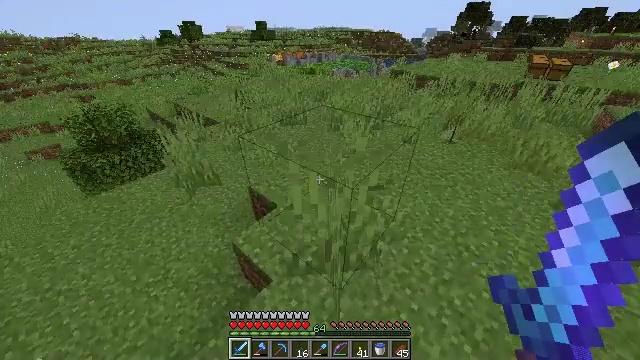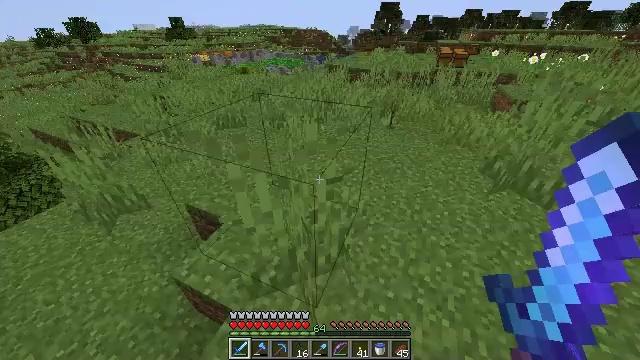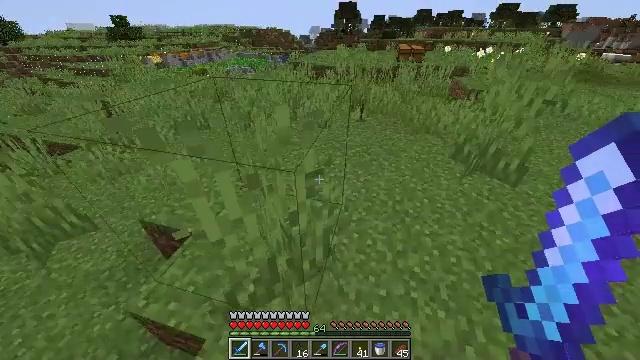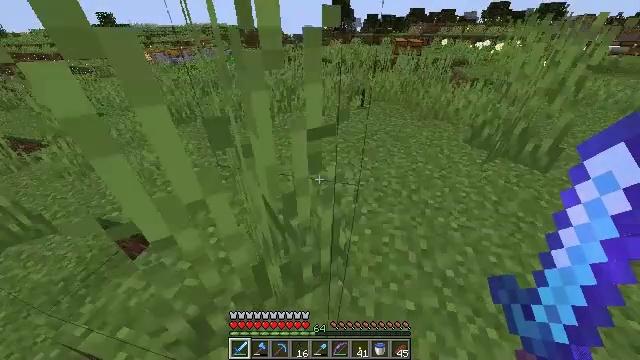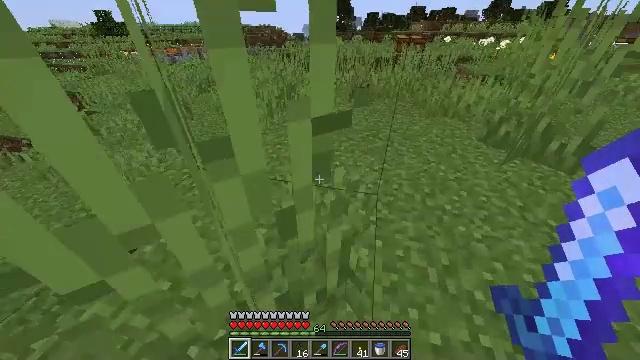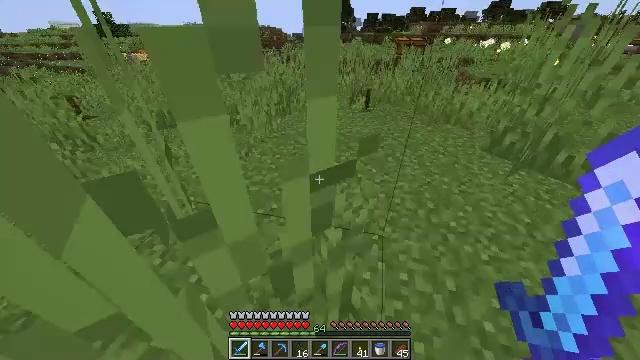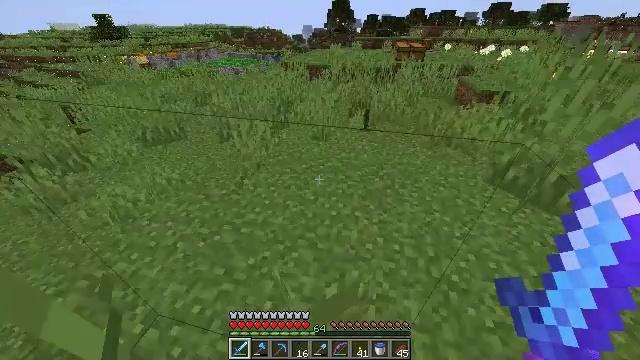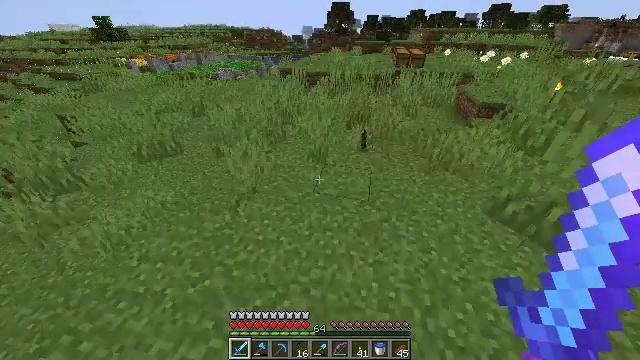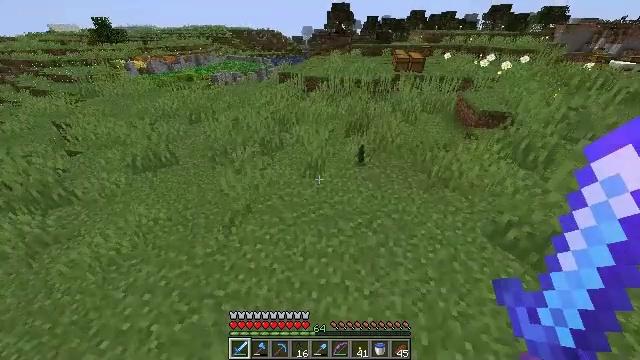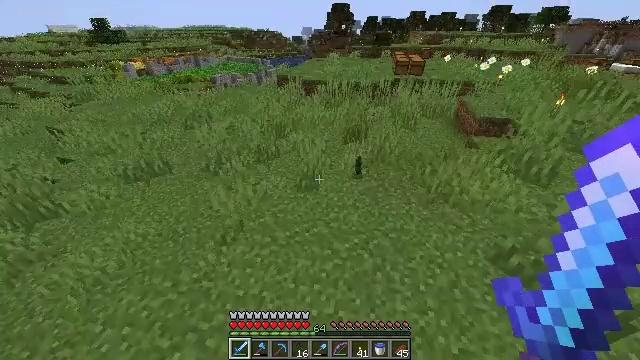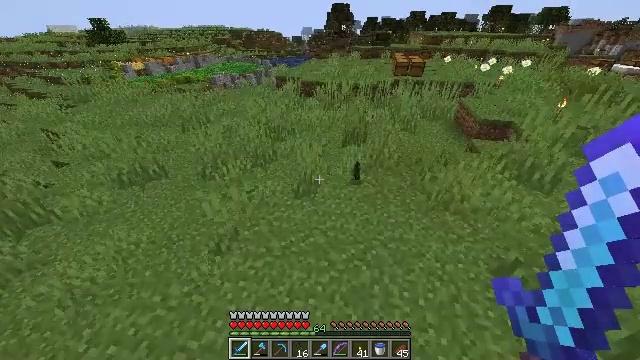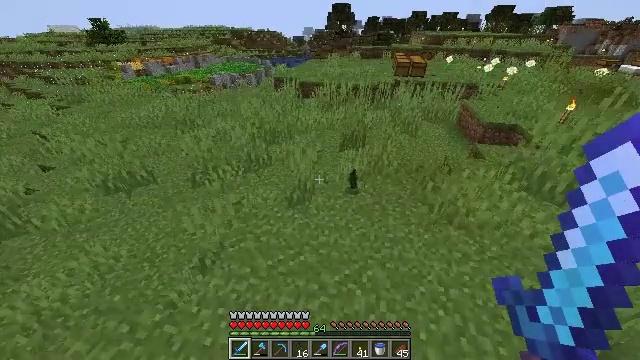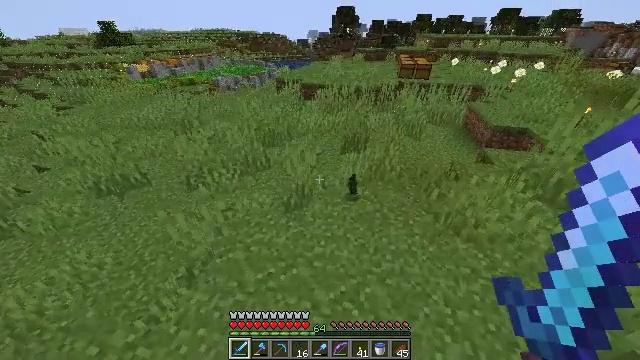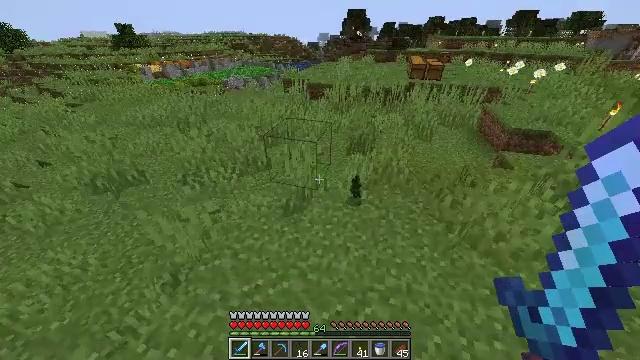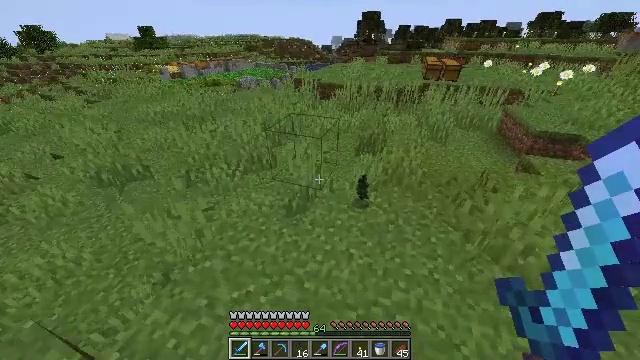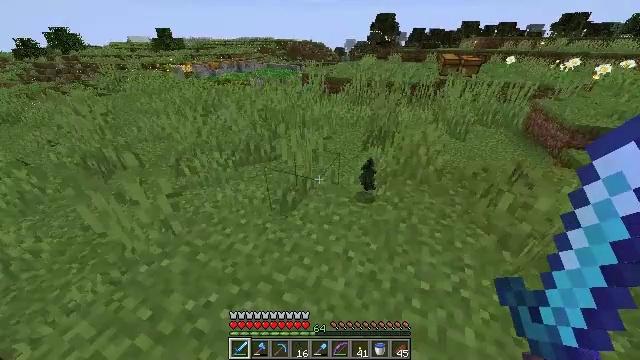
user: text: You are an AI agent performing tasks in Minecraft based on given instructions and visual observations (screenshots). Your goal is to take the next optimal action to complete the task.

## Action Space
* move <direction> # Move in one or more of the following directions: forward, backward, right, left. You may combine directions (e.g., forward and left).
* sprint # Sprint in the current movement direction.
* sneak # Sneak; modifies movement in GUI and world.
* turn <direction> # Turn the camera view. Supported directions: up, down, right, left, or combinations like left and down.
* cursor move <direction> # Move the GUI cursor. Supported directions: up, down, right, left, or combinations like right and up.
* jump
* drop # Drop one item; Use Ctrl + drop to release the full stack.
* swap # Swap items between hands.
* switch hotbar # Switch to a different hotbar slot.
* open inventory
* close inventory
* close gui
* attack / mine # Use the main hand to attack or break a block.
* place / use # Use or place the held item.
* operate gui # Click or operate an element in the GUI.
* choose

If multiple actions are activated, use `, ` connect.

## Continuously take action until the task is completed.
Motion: motion action
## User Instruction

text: Attack the melon to collect it.
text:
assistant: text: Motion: move forward and move right, sprint, turn right, jump
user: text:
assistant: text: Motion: move forward and move right, sprint, turn right, jump
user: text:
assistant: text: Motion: move forward and move right, sprint, turn right, jump
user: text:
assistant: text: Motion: move forward and move right, sprint, jump
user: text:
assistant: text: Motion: move forward and move right, sprint, jump
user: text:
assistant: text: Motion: move forward and move right, sprint, jump
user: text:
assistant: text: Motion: move forward and move right, sprint, jump
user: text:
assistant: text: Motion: move forward and move right, sprint, jump
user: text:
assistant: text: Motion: move forward and move right, sprint, jump
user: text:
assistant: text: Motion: move forward and move right, sprint
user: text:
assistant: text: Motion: move forward and move right, sprint
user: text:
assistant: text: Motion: move forward and move right, sprint, turn left
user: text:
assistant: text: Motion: move forward, sprint, turn left
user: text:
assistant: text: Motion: move forward, sprint, turn left
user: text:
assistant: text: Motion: move forward, sprint, turn left
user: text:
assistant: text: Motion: move forward, sprint, turn left
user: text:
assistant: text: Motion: move forward, sprint, turn left
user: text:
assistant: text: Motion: move forward, sprint, turn left
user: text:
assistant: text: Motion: move forward, sprint
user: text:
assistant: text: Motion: move forward, sprint, turn left
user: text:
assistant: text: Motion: move forward and move right, sprint, turn right and down
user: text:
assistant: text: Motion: move forward and move right, sprint, turn right and down, jump
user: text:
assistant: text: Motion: move forward and move right, sprint, turn right, jump
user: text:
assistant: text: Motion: move forward, sprint, jump
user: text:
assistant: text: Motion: move forward, sprint, jump
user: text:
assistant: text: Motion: move forward, sprint, jump
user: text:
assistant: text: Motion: move forward, sprint, jump
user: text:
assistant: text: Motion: move forward, sprint, turn left and up, jump
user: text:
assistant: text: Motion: move forward, sprint, turn left and up
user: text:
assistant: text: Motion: move forward, sprint